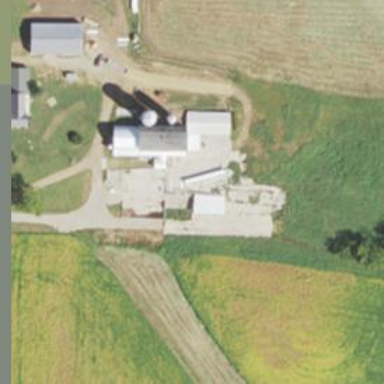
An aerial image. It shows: Silo.